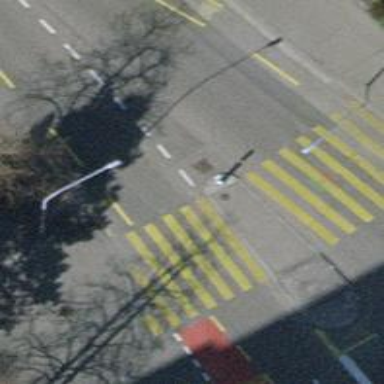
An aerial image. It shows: Secondary road with asphalt surface and designated cycle lane.